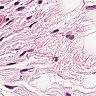
Metastatic tissue present: no